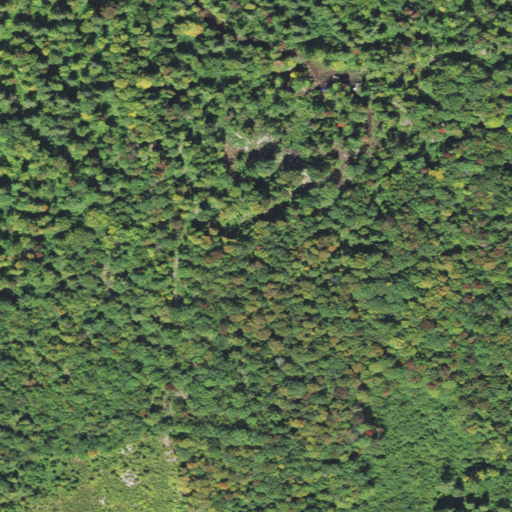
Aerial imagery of mountain in New Hampshire named Chandler Hill containing deciduous forest, mixed forest, evergreen forest, and shrub